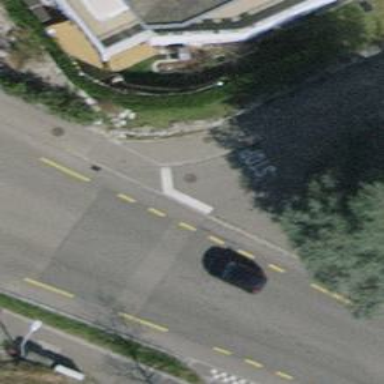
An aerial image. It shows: Stop road.